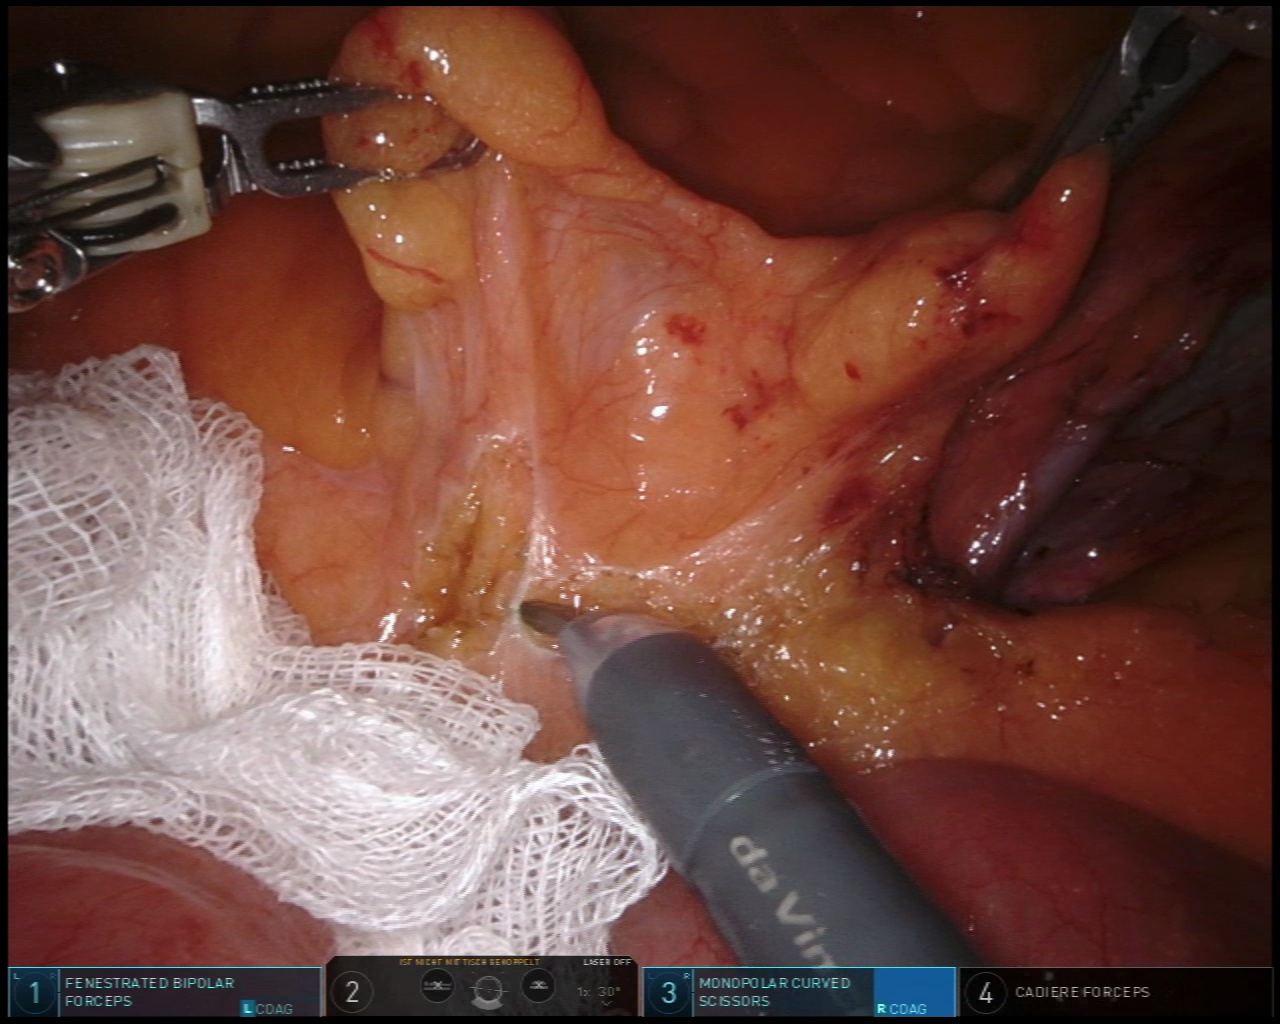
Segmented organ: ureter
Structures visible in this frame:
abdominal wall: no
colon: no
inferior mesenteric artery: no
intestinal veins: yes
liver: no
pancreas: no
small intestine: yes
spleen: no
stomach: no
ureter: yes
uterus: no
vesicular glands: no